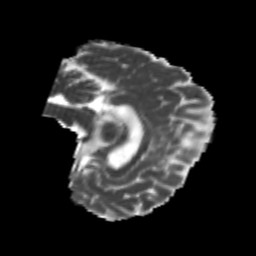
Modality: MD
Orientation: sagittal
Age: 21
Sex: male
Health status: healthy
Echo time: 0.074 s